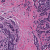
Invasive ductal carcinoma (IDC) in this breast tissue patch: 1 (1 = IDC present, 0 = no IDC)